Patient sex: M
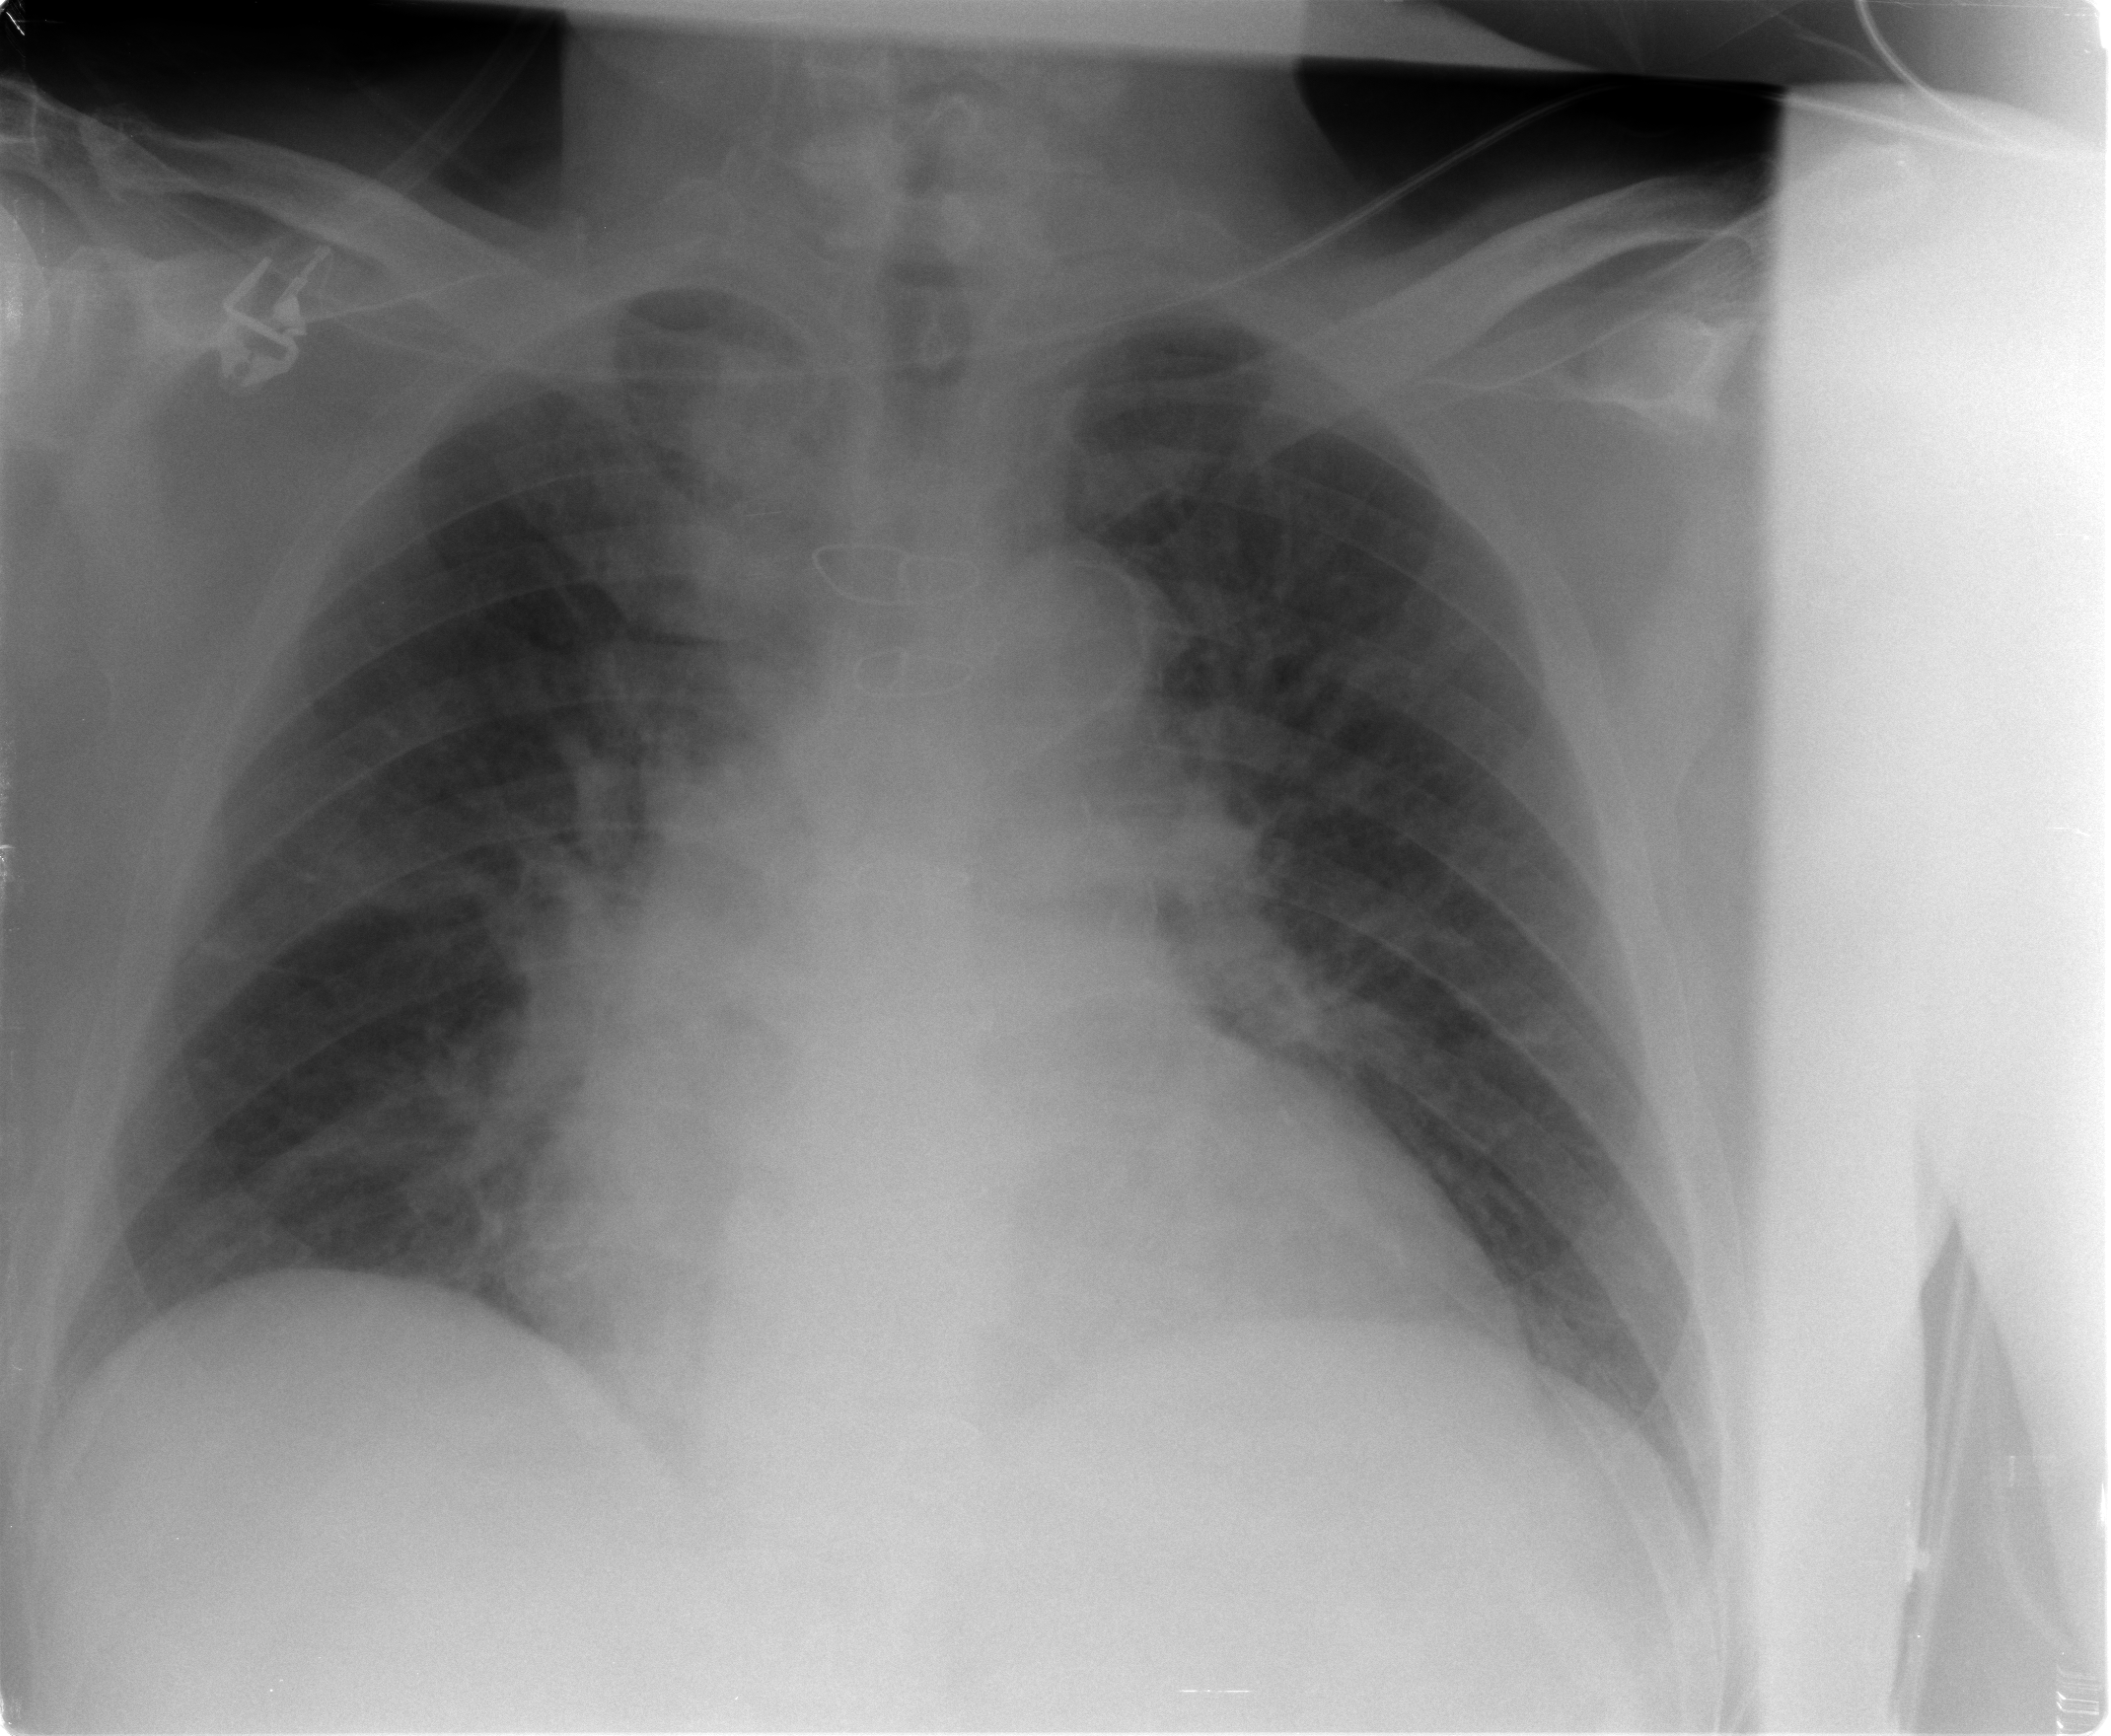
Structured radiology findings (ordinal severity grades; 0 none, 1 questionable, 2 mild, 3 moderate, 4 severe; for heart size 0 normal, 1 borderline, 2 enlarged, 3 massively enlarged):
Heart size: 2
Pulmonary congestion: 3
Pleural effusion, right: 0
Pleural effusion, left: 0
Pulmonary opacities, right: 2
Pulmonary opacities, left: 2
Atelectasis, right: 1
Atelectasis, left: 1